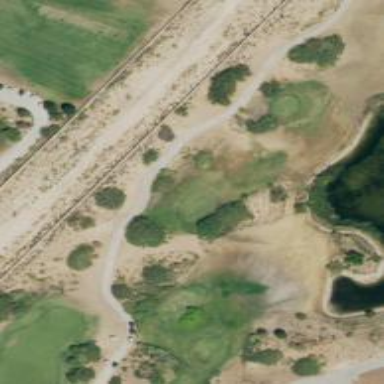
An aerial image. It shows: Golf tee on grassy land.